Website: bh-photo
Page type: payment
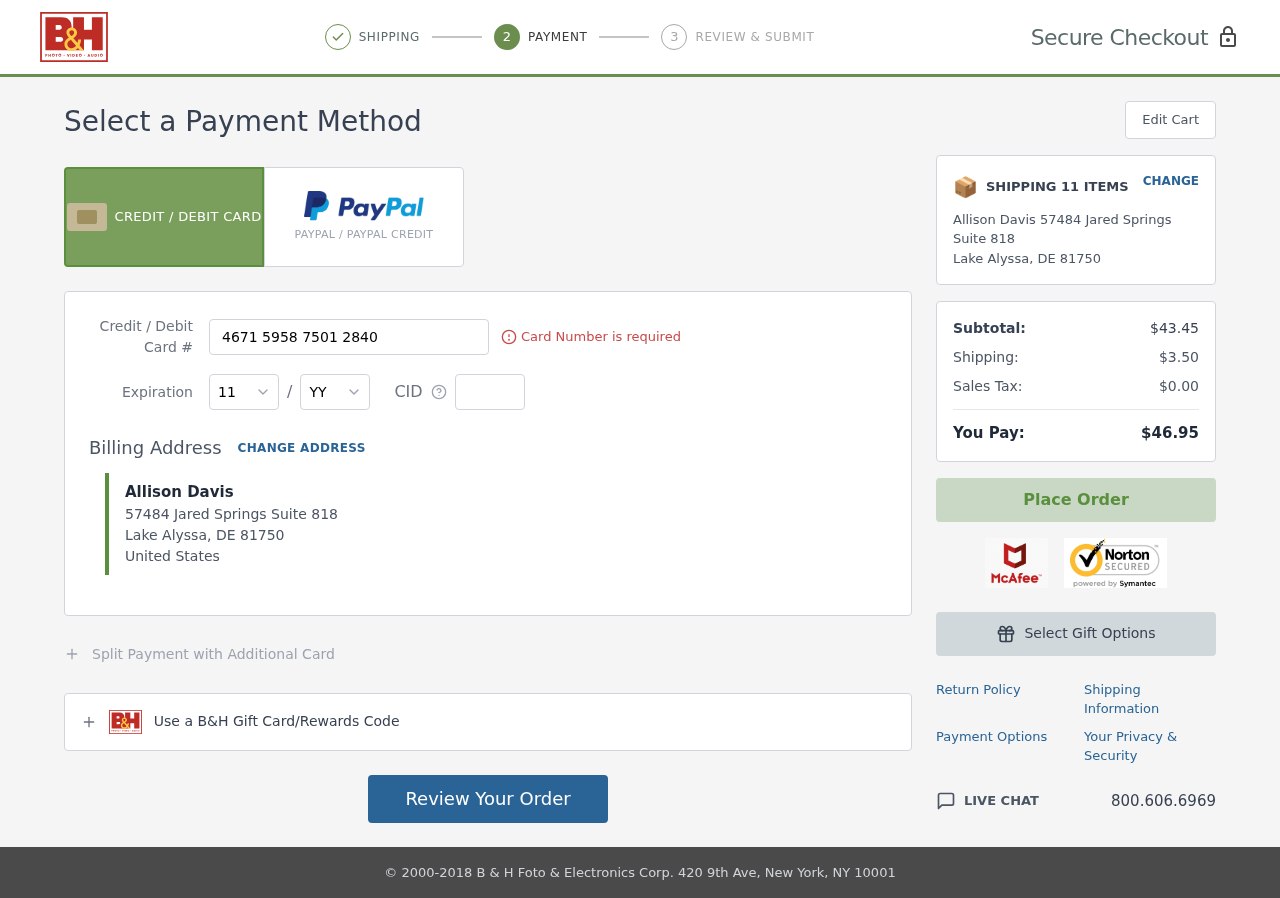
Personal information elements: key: PII_CARD_CVV
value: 827
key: PII_CARD_EXPIRY_MONTH
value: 11
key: PII_CARD_EXPIRY_YEAR
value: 29
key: PII_CARD_NUMBER
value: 4671 5958 7501 2840
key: PII_CITY
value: Lake Alyssa
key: PII_COUNTRY
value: United States
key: PII_FULLNAME
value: Allison Davis
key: PII_POSTCODE
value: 81750
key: PII_STATE_ABBR
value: DE
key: PII_STREET
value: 57484 Jared Springs Suite 818
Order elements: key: ORDER_NUM_ITEMS
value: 11
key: ORDER_SUBTOTAL
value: $43.45
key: ORDER_SHIPPING_COST
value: $3.50
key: ORDER_TAX
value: $0.00
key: ORDER_TOTAL
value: $46.95